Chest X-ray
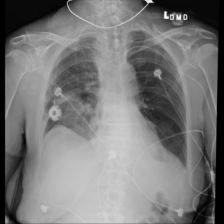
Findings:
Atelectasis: positive
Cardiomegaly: negative
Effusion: positive
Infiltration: positive
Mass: negative
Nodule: negative
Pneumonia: negative
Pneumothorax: negative
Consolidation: negative
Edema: negative
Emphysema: negative
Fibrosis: negative
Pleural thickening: positive
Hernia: negative